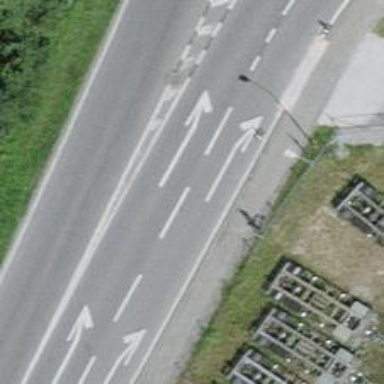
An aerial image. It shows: Tertiary road with sidewalk on the left.